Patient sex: F
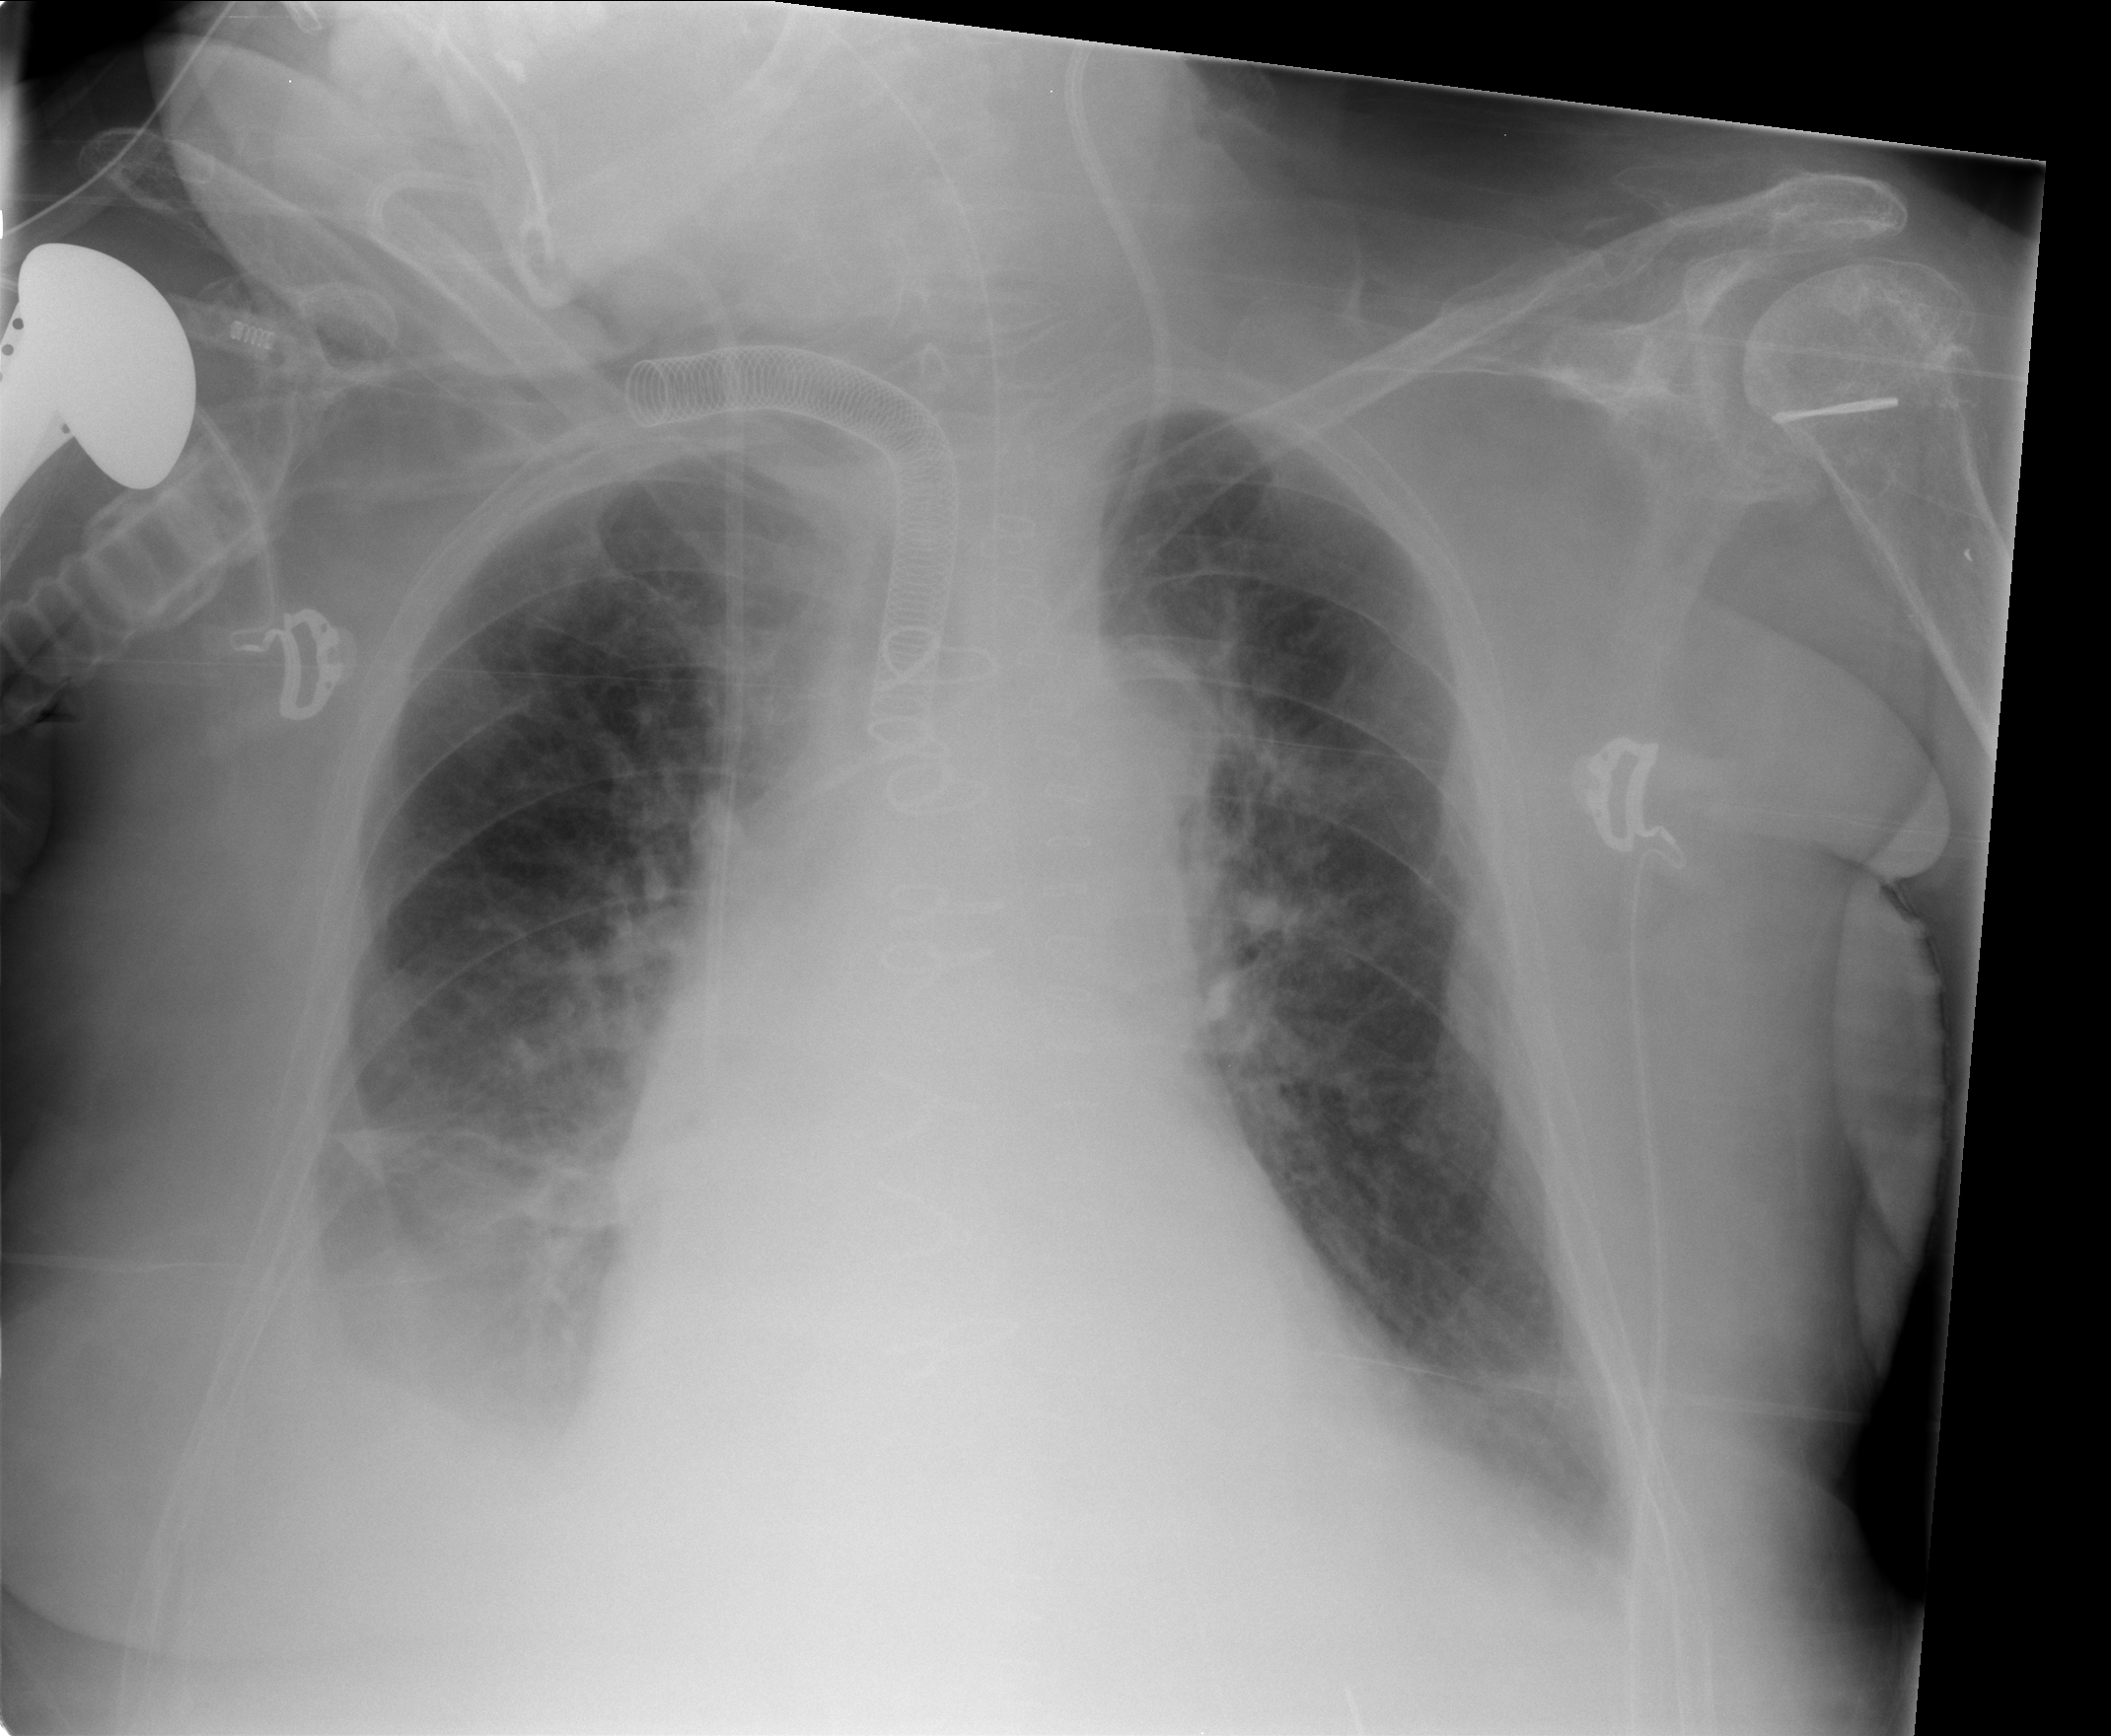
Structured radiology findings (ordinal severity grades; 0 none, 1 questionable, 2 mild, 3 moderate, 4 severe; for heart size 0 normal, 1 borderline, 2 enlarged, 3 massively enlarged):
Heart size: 2
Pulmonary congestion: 2
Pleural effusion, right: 2
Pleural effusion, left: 2
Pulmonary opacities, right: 1
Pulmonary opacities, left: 0
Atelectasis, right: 3
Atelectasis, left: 2